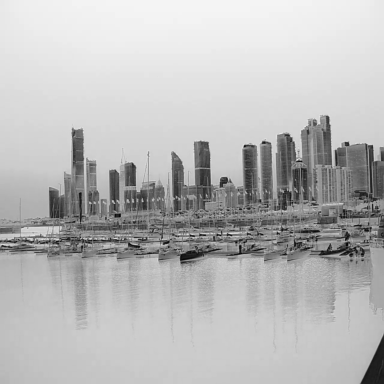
There are three canoes in the infrared image.